Field crop: tomato
Growth stage: 1
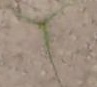
Species: cyperus